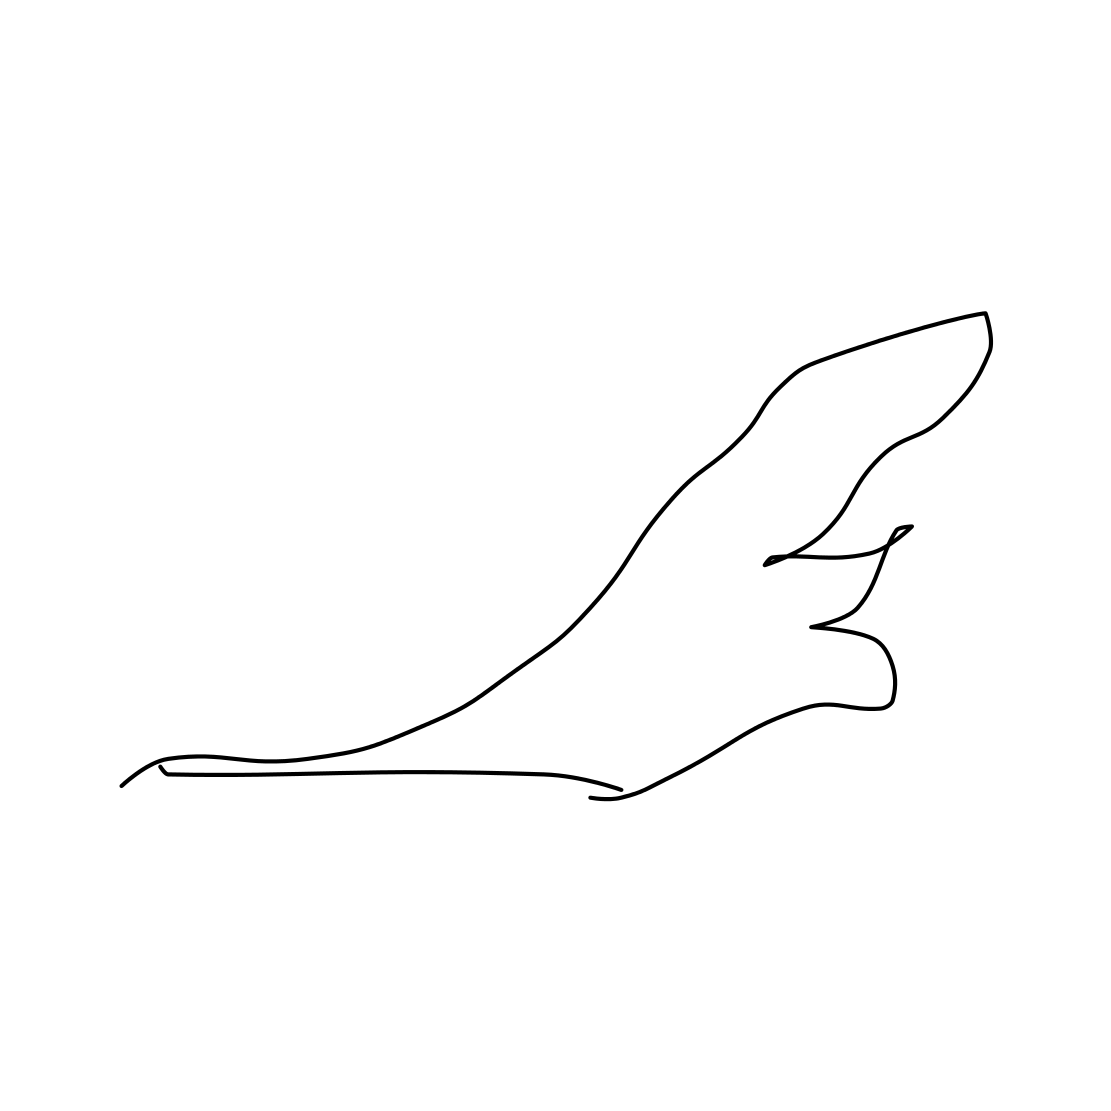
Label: feather